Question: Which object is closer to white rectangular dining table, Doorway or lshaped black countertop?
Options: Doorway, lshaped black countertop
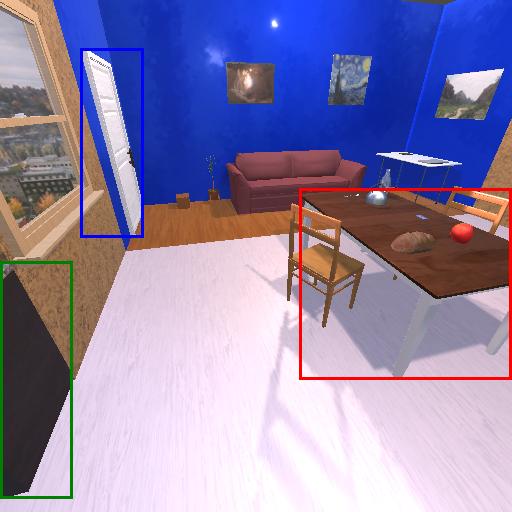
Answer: Doorway